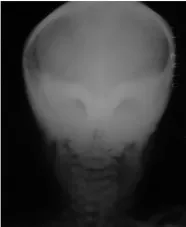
X-rays and computed tomography scan image of the patient showing bone thickening. Homogenous sclerotic skull bones.
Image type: radiology (x_ray)